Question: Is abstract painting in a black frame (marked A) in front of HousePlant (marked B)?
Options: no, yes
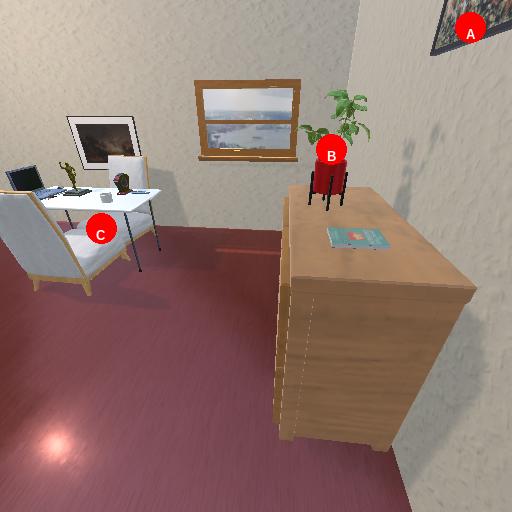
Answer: no